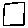
Label: square